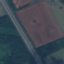
Label: Highway